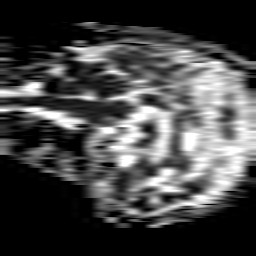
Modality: ADC
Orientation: sagittal
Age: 83
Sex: female
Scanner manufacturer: philips
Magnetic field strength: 1.5 T
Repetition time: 4.62 s
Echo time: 0.07843 s